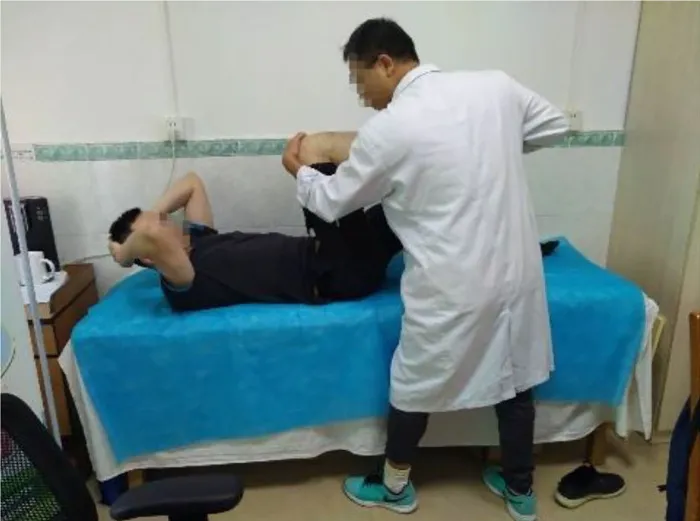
The patient's physical examination was performed.
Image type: medical_photograph (skin_photograph)